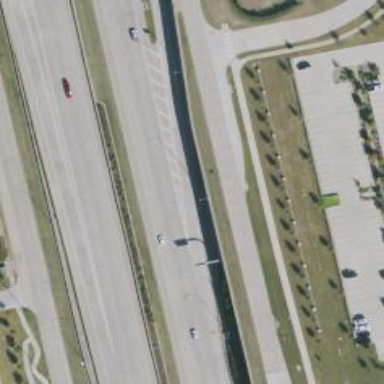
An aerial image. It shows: Secondary road with frontage road alongside.